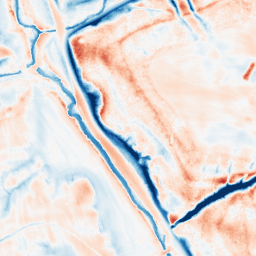
Category: edge_preserving
Decomposition family: guided
Decomposition parameters: radius: 8
eps: 1
Upsampling method: quadratic
Upsampling parameters: scale: 4
Upsampling scale: 4